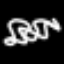
Label: squiggle